Question: Following this question <URL> I try to translate my navigation menu on other languages too.
I did everything that is written on the first answer:
1. Include the function on function.php
2. Add the 'walker' => new CustomLinkModifierWalker() on the header.php file.
3. Change the name of the navigation menu to <!- -:en- ->HOME<!- -:- -><!- -:gr- ->ARKhIKE<!- -:- -> and url to /en|en|/|gr|
However, the translation doesn't work. The menu shows both the strings in the navigation like 'HOMEARKhIKE' and the link is '/en|en|/|gr|'.
What am I doing wrong? Or is there another way to translate the menu?
Under WordPress 4.0.1
Changing the names to '[:en]HOME[:el]ARKhIKE' without the above code makes the translations works, but I still cannot make the URLs works.

And the navmenu code:
For Greek:
'''
<ul class="menu" id="nav-menu">
<li class="menu-item menu-item-type-custom menu-item-object-custom current-menu-item current_page_item menu-item-1091"><a href="/">ARKhIKE</a></li>
<li class="menu-item menu-item-type-custom menu-item-object-custom current-menu-item current_page_item menu-item-1092"><a href="/#our-company">SKhETIKA</a></li>
</ul>
'''
For English:
'''
<ul class="menu" id="nav-menu">
<li class="menu-item menu-item-type-custom menu-item-object-custom current-menu-item current_page_item menu-item-1091"><a href="/">HOME</a></li>
<li class="menu-item menu-item-type-custom menu-item-object-custom current-menu-item current_page_item menu-item-1092"><a href="/#our-company">ABOUT</a></li>
</ul>
'''
I tried to add the URL with the full path including the tags, like this:
'[:en]http://www.mydomain.gr/en[:el]http://www.mydomain.gr'
But after I click on "save button", the url input is empty. It doesn't save the url path.
I add the code on functions.php and the line on the header.php..Now I have an optional URL on the admin page. So, I removed the URL and add the optional as the following:
'<!--:en-->/en<!--:--><!--:el-->/<!--:-->'
Then I added the code on the header.php:
'''
<?php $defaults = array(
'theme_location' => 'other',
'container' => '',
'echo' => true,
'fallback_cb' => 'wp_page_menu',
'before' => '',
'after' => '',
'link_before' => '',
'link_after' => '',
'items_wrap' => '<ul id="nav-menu" class="%2$s">%3$s</ul>',
'depth' => 0,
'walker' => ''
);
wp_nav_menu( $defaults );
wp_nav_menu( array( 'theme_location' => 'primary', 'menu_class' => 'nav-menu' , 'walker' => new qTranslate_Menu_Walker() ) );
?>
</div>
'''
The problem is that the links in this format: '/en/#about' works but links in this format '/en/blog' doesn't work and redirect to the default language.
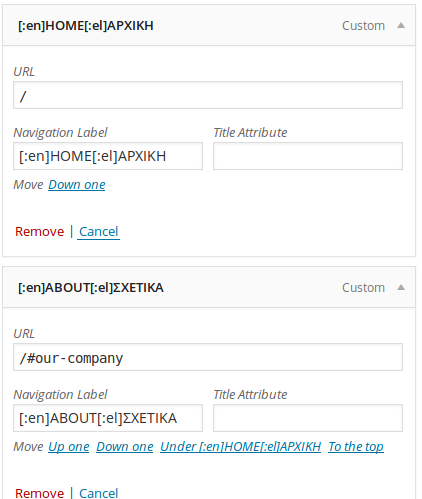
Answer: Tried to find out if there's a filter called on the process while saving the URL field on the menu, and it seems like WordPress is doing this on it self without leaving the possibility to un-filter that.
So having that on mind I came with a solution by using an extra field called Optional URL, and if this field is filled with something (un filtered content) than WordPress will use that instead of the URL field as it normally does.
So on your functions.php at very bottom please place this code, or you can place it on another script and include it on functions :
'''
//Return the custom meta
function um_add_optional_url( $menu_item ) {
$menu_item->optional_url = get_post_meta( $menu_item->ID, '_menu_item_optional_url', true );
return $menu_item;
}
add_filter( 'wp_setup_nav_menu_item', 'um_add_optional_url' );
//Update and save the optional url
function um_update_optional_url( $menu_id, $menu_item_db_id, $args ) {
if ( is_array( $_REQUEST['menu-item-optional-url']) ) {
$subtitle_value = $_REQUEST['menu-item-optional-url'][$menu_item_db_id];
update_post_meta( $menu_item_db_id, '_menu_item_optional_url', $subtitle_value );
}
}
add_action( 'wp_update_nav_menu_item', 'um_update_optional_url', 10, 3 );
//Custom Menu Walker to get the stored values
class qTranslate_Menu_Walker extends Walker {
/**
* What the class handles.
*
* @see Walker::$tree_type
* @since 3.0.0
* @var string
*/
public $tree_type = array( 'post_type', 'taxonomy', 'custom' );
/**
* Database fields to use.
*
* @see Walker::$db_fields
* @since 3.0.0
* @todo Decouple this.
* @var array
*/
public $db_fields = array( 'parent' => 'menu_item_parent', 'id' => 'db_id' );
/**
* Starts the list before the elements are added.
*
* @see Walker::start_lvl()
*
* @since 3.0.0
*
* @param string $output Passed by reference. Used to append additional content.
* @param int $depth Depth of menu item. Used for padding.
* @param array $args An array of arguments. @see wp_nav_menu()
*/
public function start_lvl( &$output, $depth = 0, $args = array() ) {
$indent = str_repeat(" ", $depth);
$output .= "
$indent<ul class="sub-menu">
";
}
/**
* Ends the list of after the elements are added.
*
* @see Walker::end_lvl()
*
* @since 3.0.0
*
* @param string $output Passed by reference. Used to append additional content.
* @param int $depth Depth of menu item. Used for padding.
* @param array $args An array of arguments. @see wp_nav_menu()
*/
public function end_lvl( &$output, $depth = 0, $args = array() ) {
$indent = str_repeat(" ", $depth);
$output .= "$indent</ul>
";
}
/**
* Start the element output.
*
* @see Walker::start_el()
*
* @since 3.0.0
*
* @param string $output Passed by reference. Used to append additional content.
* @param object $item Menu item data object.
* @param int $depth Depth of menu item. Used for padding.
* @param array $args An array of arguments. @see wp_nav_menu()
* @param int $id Current item ID.
*/
public function start_el( &$output, $item, $depth = 0, $args = array(), $id = 0 ) {
$indent = ( $depth ) ? str_repeat( " ", $depth ) : '';
$classes = empty( $item->classes ) ? array() : (array) $item->classes;
$classes[] = 'menu-item-' . $item->ID;
/**
* Filter the CSS class(es) applied to a menu item's list item element.
*
* @since 3.0.0
* @since 4.1.0 The '$depth' parameter was added.
*
* @param array $classes The CSS classes that are applied to the menu item's '<li>' element.
* @param object $item The current menu item.
* @param array $args An array of {@see wp_nav_menu()} arguments.
* @param int $depth Depth of menu item. Used for padding.
*/
$class_names = join( ' ', apply_filters( 'nav_menu_css_class', array_filter( $classes ), $item, $args, $depth ) );
$class_names = $class_names ? ' class="' . esc_attr( $class_names ) . '"' : '';
/**
* Filter the ID applied to a menu item's list item element.
*
* @since 3.0.1
* @since 4.1.0 The '$depth' parameter was added.
*
* @param string $menu_id The ID that is applied to the menu item's '<li>' element.
* @param object $item The current menu item.
* @param array $args An array of {@see wp_nav_menu()} arguments.
* @param int $depth Depth of menu item. Used for padding.
*/
$id = apply_filters( 'nav_menu_item_id', 'menu-item-'. $item->ID, $item, $args, $depth );
$id = $id ? ' id="' . esc_attr( $id ) . '"' : '';
$output .= $indent . '<li' . $id . $class_names .'>';
$atts = array();
$atts['title'] = ! empty( $item->attr_title ) ? $item->attr_title : '';
$atts['target'] = ! empty( $item->target ) ? $item->target : '';
$atts['rel'] = ! empty( $item->xfn ) ? $item->xfn : '';
$atts['href'] = ! empty( $item->url ) ? $item->url : '';
/**
* Filter the HTML attributes applied to a menu item's anchor element.
*
* @since 3.6.0
* @since 4.1.0 The '$depth' parameter was added.
*
* @param array $atts {
* The HTML attributes applied to the menu item's '<a>' element, empty strings are ignored.
*
* @type string $title Title attribute.
* @type string $target Target attribute.
* @type string $rel The rel attribute.
* @type string $href The href attribute.
* }
* @param object $item The current menu item.
* @param array $args An array of {@see wp_nav_menu()} arguments.
* @param int $depth Depth of menu item. Used for padding.
*/
$atts = apply_filters( 'nav_menu_link_attributes', $atts, $item, $args, $depth );
$attributes = '';
foreach ( $atts as $attr => $value ) {
if ( ! empty( $value ) ) {
$value = ( 'href' === $attr ) ? esc_url( $value ) : esc_attr( $value );
//Inject the optional URL in case it exists and the attribute is href
if('href' === $attr){
if(property_exists($item,'optional_url') && $item->optional_url){
$value = __($item->optional_url);
}
}
$attributes .= ' ' . $attr . '="' . $value . '"';
}
}
$item_output = $args->before;
$item_output .= '<a'. $attributes .'>';
//$item_output .= property_exists($item,'optional_url') ? $item->optional_url : "no";
/** This filter is documented in wp-includes/post-template.php */
$item_output .= $args->link_before . apply_filters( 'the_title', $item->title, $item->ID ) . $args->link_after;
$item_output .= '</a>';
$item_output .= $args->after;
/**
* Filter a menu item's starting output.
*
* The menu item's starting output only includes '$args->before', the opening '<a>',
* the menu item's title, the closing '</a>', and '$args->after'. Currently, there is
* no filter for modifying the opening and closing '<li>' for a menu item.
*
* @since 3.0.0
*
* @param string $item_output The menu item's starting HTML output.
* @param object $item Menu item data object.
* @param int $depth Depth of menu item. Used for padding.
* @param array $args An array of {@see wp_nav_menu()} arguments.
*/
$output .= apply_filters( 'walker_nav_menu_start_el', $item_output, $item, $depth, $args );
}
/**
* Ends the element output, if needed.
*
* @see Walker::end_el()
*
* @since 3.0.0
*
* @param string $output Passed by reference. Used to append additional content.
* @param object $item Page data object. Not used.
* @param int $depth Depth of page. Not Used.
* @param array $args An array of arguments. @see wp_nav_menu()
*/
public function end_el( &$output, $item, $depth = 0, $args = array() ) {
$output .= "</li>
";
}
} // Walker_Nav_Menu
//Custom Walker on edit screen
add_filter( 'wp_edit_nav_menu_walker', 'custom_nav_edit_walker',10,2 );
function custom_nav_edit_walker($walker,$menu_id) {
return 'Walker_Nav_Menu_Edit_Custom';
}
class Walker_Nav_Menu_Edit_Custom extends Walker_Nav_Menu {
/**
* @see Walker_Nav_Menu::start_lvl()
* @since 3.0.0
*
* @param string $output Passed by reference.
*/
function start_lvl( &$output, $depth = 0, $args = array() ) {
$indent = str_repeat(" ", $depth);
$output .= "
$indent<ul class="sub-menu">
";
}
/**
* @see Walker_Nav_Menu::end_lvl()
* @since 3.0.0
*
* @param string $output Passed by reference.
*/
function end_lvl( &$output, $depth = 0, $args = array() ) {
$indent = str_repeat(" ", $depth);
$output .= "$indent</ul>
";
}
/**
* @see Walker::start_el()
* @since 3.0.0
*
* @param string $output Passed by reference. Used to append additional content.
* @param object $item Menu item data object.
* @param int $depth Depth of menu item. Used for padding.
* @param object $args
*/
function start_el( &$output, $item, $depth = 0, $args = array(), $id = 0 ) {
global $_wp_nav_menu_max_depth;
$_wp_nav_menu_max_depth = $depth > $_wp_nav_menu_max_depth ? $depth : $_wp_nav_menu_max_depth;
$indent = ( $depth ) ? str_repeat( " ", $depth ) : '';
ob_start();
$item_id = esc_attr( $item->ID );
$removed_args = array(
'action',
'customlink-tab',
'edit-menu-item',
'menu-item',
'page-tab',
'_wpnonce',
);
$original_title = '';
if ( 'taxonomy' == $item->type ) {
$original_title = get_term_field( 'name', $item->object_id, $item->object, 'raw' );
if ( is_wp_error( $original_title ) )
$original_title = false;
} elseif ( 'post_type' == $item->type ) {
$original_object = get_post( $item->object_id );
$original_title = $original_object->post_title;
}
$classes = array(
'menu-item menu-item-depth-' . $depth,
'menu-item-' . esc_attr( $item->object ),
'menu-item-edit-' . ( ( isset( $_GET['edit-menu-item'] ) && $item_id == $_GET['edit-menu-item'] ) ? 'active' : 'inactive'),
);
$title = $item->title;
if ( ! empty( $item->_invalid ) ) {
$classes[] = 'menu-item-invalid';
/* translators: %s: title of menu item which is invalid */
$title = sprintf( __( '%s (Invalid)' ), $item->title );
} elseif ( isset( $item->post_status ) && 'draft' == $item->post_status ) {
$classes[] = 'pending';
/* translators: %s: title of menu item in draft status */
$title = sprintf( __('%s (Pending)'), $item->title );
}
$title = empty( $item->label ) ? $title : $item->label;
?>
<li id="menu-item-<?php echo $item_id; ?>" class="<?php echo implode(' ', $classes ); ?>">
<dl class="menu-item-bar">
<dt class="menu-item-handle">
<span class="item-title"><?php echo esc_html( $title ); ?></span>
<span class="item-controls">
<span class="item-type"><?php echo esc_html( $item->type_label ); ?></span>
<span class="item-order hide-if-js">
<a href="<?php
echo wp_nonce_url(
add_query_arg(
array(
'action' => 'move-up-menu-item',
'menu-item' => $item_id,
),
remove_query_arg($removed_args, admin_url( 'nav-menus.php' ) )
),
'move-menu_item'
);
?>" class="item-move-up"><abbr title="<?php esc_attr_e('Move up'); ?>">&#8593;</abbr></a>
|
<a href="<?php
echo wp_nonce_url(
add_query_arg(
array(
'action' => 'move-down-menu-item',
'menu-item' => $item_id,
),
remove_query_arg($removed_args, admin_url( 'nav-menus.php' ) )
),
'move-menu_item'
);
?>" class="item-move-down"><abbr title="<?php esc_attr_e('Move down'); ?>">&#8595;</abbr></a>
</span>
<a class="item-edit" id="edit-<?php echo $item_id; ?>" title="<?php esc_attr_e('Edit Menu Item'); ?>" href="<?php
echo ( isset( $_GET['edit-menu-item'] ) && $item_id == $_GET['edit-menu-item'] ) ? admin_url( 'nav-menus.php' ) : add_query_arg( 'edit-menu-item', $item_id, remove_query_arg( $removed_args, admin_url( 'nav-menus.php#menu-item-settings-' . $item_id ) ) );
?>"><?php _e( 'Edit Menu Item' ); ?></a>
</span>
</dt>
</dl>
<div class="menu-item-settings" id="menu-item-settings-<?php echo $item_id; ?>">
<?php if( 'custom' == $item->type ) : ?>
<p class="field-url description description-wide">
<label for="edit-menu-item-url-<?php echo $item_id; ?>">
<?php _e( 'URL' ); ?><br />
<input type="text" id="edit-menu-item-url-<?php echo $item_id; ?>" class="widefat code edit-menu-item-url" name="menu-item-url[<?php echo $item_id; ?>]" value="<?php echo esc_attr( $item->url ); ?>" />
</label>
</p>
<?php endif; ?>
<p class="description description-thin">
<label for="edit-menu-item-title-<?php echo $item_id; ?>">
<?php _e( 'Navigation Label' ); ?><br />
<input type="text" id="edit-menu-item-title-<?php echo $item_id; ?>" class="widefat edit-menu-item-title" name="menu-item-title[<?php echo $item_id; ?>]" value="<?php echo esc_attr( $item->title ); ?>" />
</label>
</p>
<p class="description description-thin">
<label for="edit-menu-item-attr-title-<?php echo $item_id; ?>">
<?php _e( 'Title Attribute' ); ?><br />
<input type="text" id="edit-menu-item-attr-title-<?php echo $item_id; ?>" class="widefat edit-menu-item-attr-title" name="menu-item-attr-title[<?php echo $item_id; ?>]" value="<?php echo esc_attr( $item->post_excerpt ); ?>" />
</label>
</p>
<p class="field-link-target description">
<label for="edit-menu-item-target-<?php echo $item_id; ?>">
<input type="checkbox" id="edit-menu-item-target-<?php echo $item_id; ?>" value="_blank" name="menu-item-target[<?php echo $item_id; ?>]"<?php checked( $item->target, '_blank' ); ?> />
<?php _e( 'Open link in a new window/tab' ); ?>
</label>
</p>
<p class="field-css-classes description description-thin">
<label for="edit-menu-item-classes-<?php echo $item_id; ?>">
<?php _e( 'CSS Classes (optional)' ); ?><br />
<input type="text" id="edit-menu-item-classes-<?php echo $item_id; ?>" class="widefat code edit-menu-item-classes" name="menu-item-classes[<?php echo $item_id; ?>]" value="<?php echo esc_attr( implode(' ', $item->classes ) ); ?>" />
</label>
</p>
<p class="field-xfn description description-thin">
<label for="edit-menu-item-xfn-<?php echo $item_id; ?>">
<?php _e( 'Link Relationship (XFN)' ); ?><br />
<input type="text" id="edit-menu-item-xfn-<?php echo $item_id; ?>" class="widefat code edit-menu-item-xfn" name="menu-item-xfn[<?php echo $item_id; ?>]" value="<?php echo esc_attr( $item->xfn ); ?>" />
</label>
</p>
<p class="field-description description description-wide">
<label for="edit-menu-item-description-<?php echo $item_id; ?>">
<?php _e( 'Description' ); ?><br />
<textarea id="edit-menu-item-description-<?php echo $item_id; ?>" class="widefat edit-menu-item-description" rows="3" cols="20" name="menu-item-description[<?php echo $item_id; ?>]"><?php echo esc_html( $item->description ); // textarea_escaped ?></textarea>
<span class="description"><?php _e('The description will be displayed in the menu if the current theme supports it.'); ?></span>
</label>
</p>
<?php
/*
* This is the added field
*/
if($item->type == 'custom'):
?>
<p class="field-custom description description-wide">
<label for="edit-menu-item-custom-<?php echo $item_id; ?>">
<?php _e( 'Optional URL' ); ?><br />
<input type="text" id="edit-menu-item-custom-<?php echo $item_id; ?>" class="widefat code edit-menu-item-custom" name="menu-item-optional-url[<?php echo $item_id; ?>]" value="<?php echo $item->optional_url; ?>" />
<span class="description">Place an URL to use instead of the original one, while this one does not strip tags (stays unfiltered)</span>
</label>
</p>
<?php
endif;
/*
* end added field
*/
?>
<div class="menu-item-actions description-wide submitbox">
<?php if( 'custom' != $item->type && $original_title !== false ) : ?>
<p class="link-to-original">
<?php printf( __('Original: %s'), '<a href="' . esc_attr( $item->url ) . '">' . esc_html( $original_title ) . '</a>' ); ?>
</p>
<?php endif; ?>
<a class="item-delete submitdelete deletion" id="delete-<?php echo $item_id; ?>" href="<?php
echo wp_nonce_url(
add_query_arg(
array(
'action' => 'delete-menu-item',
'menu-item' => $item_id,
),
remove_query_arg($removed_args, admin_url( 'nav-menus.php' ) )
),
'delete-menu_item_' . $item_id
); ?>"><?php _e('Remove'); ?></a> <span class="meta-sep"> | </span> <a class="item-cancel submitcancel" id="cancel-<?php echo $item_id; ?>" href="<?php echo esc_url( add_query_arg( array('edit-menu-item' => $item_id, 'cancel' => time()), remove_query_arg( $removed_args, admin_url( 'nav-menus.php' ) ) ) );
?>#menu-item-settings-<?php echo $item_id; ?>"><?php _e('Cancel'); ?></a>
</div>
<input class="menu-item-data-db-id" type="hidden" name="menu-item-db-id[<?php echo $item_id; ?>]" value="<?php echo $item_id; ?>" />
<input class="menu-item-data-object-id" type="hidden" name="menu-item-object-id[<?php echo $item_id; ?>]" value="<?php echo esc_attr( $item->object_id ); ?>" />
<input class="menu-item-data-object" type="hidden" name="menu-item-object[<?php echo $item_id; ?>]" value="<?php echo esc_attr( $item->object ); ?>" />
<input class="menu-item-data-parent-id" type="hidden" name="menu-item-parent-id[<?php echo $item_id; ?>]" value="<?php echo esc_attr( $item->menu_item_parent ); ?>" />
<input class="menu-item-data-position" type="hidden" name="menu-item-position[<?php echo $item_id; ?>]" value="<?php echo esc_attr( $item->menu_order ); ?>" />
<input class="menu-item-data-type" type="hidden" name="menu-item-type[<?php echo $item_id; ?>]" value="<?php echo esc_attr( $item->type ); ?>" />
</div><!-- .menu-item-settings-->
<ul class="menu-item-transport"></ul>
<?php
$output .= ob_get_clean();
}
}
'''
Than edit your header.php or wherever you're calling 'wp_nav_menu' function and pass this new walker as a parameter :
'''
wp_nav_menu( array( 'theme_location' => 'primary', 'menu_class' => 'nav-menu' , 'walker' => new qTranslate_Menu_Walker() ) );
'''
Where 'qTranslate_Menu_Walker' is the new walker which replaced the URL with Optional URL
PS : use the '<!--:en-->These language tags instead<!--:-->'